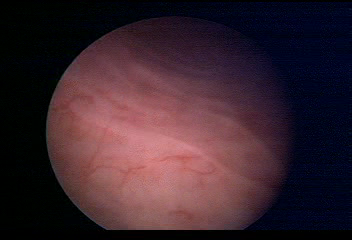
Modality: WLC
Class: Normal mucosa
Bladder cancer association: No